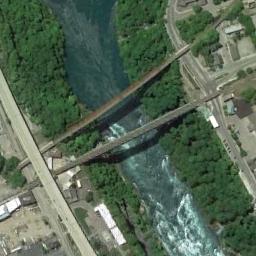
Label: bridge